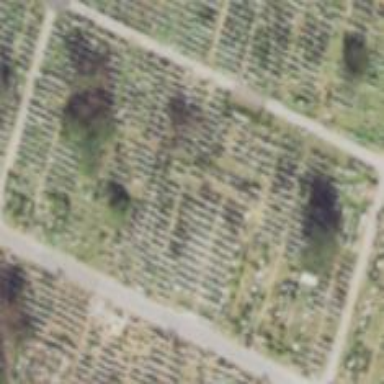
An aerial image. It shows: Sector within cemetery.